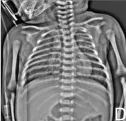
(A-E) The chest radiographs showed varying degrees of decreased transmittance and lung consolidation.
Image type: radiology (x_ray)